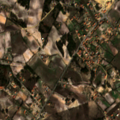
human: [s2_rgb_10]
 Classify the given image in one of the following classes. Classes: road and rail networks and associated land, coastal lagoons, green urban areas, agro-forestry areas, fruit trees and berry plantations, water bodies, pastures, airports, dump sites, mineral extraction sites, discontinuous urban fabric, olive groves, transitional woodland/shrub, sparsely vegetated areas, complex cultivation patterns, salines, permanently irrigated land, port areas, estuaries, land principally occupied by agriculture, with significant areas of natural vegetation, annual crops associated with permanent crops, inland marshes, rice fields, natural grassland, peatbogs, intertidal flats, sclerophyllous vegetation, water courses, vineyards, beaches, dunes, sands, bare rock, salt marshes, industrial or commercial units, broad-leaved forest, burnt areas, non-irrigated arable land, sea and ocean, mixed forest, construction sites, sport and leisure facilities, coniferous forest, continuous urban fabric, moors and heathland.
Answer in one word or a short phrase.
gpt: discontinuous urban fabric, non-irrigated arable land, complex cultivation patterns, broad-leaved forest